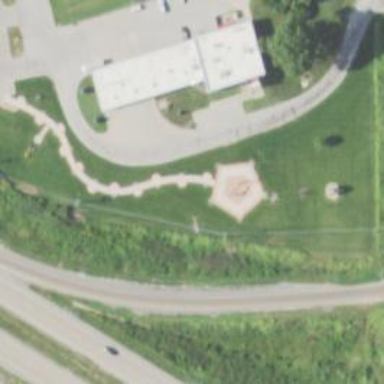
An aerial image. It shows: Memorial site with historic significance.